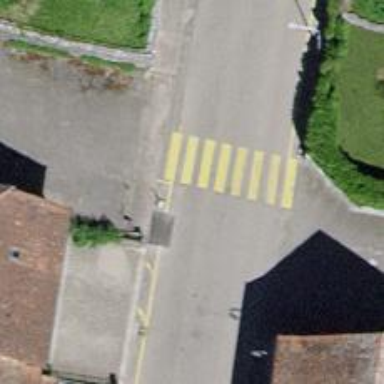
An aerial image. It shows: Uncontrolled zebra crossing with zebra markings.